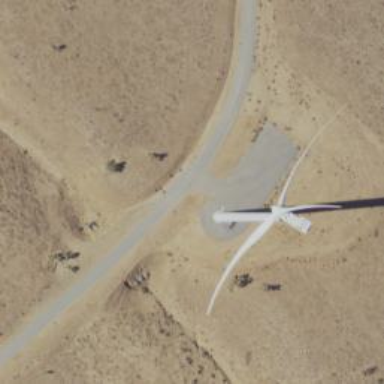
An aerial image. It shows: Wind power generator with horizontal axis wind turbine manufactured by Vestas.